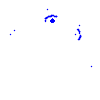
Particle: electron